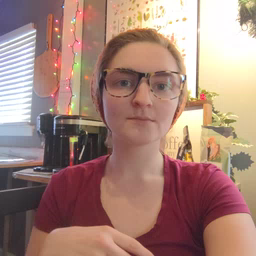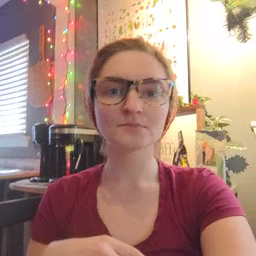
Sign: high